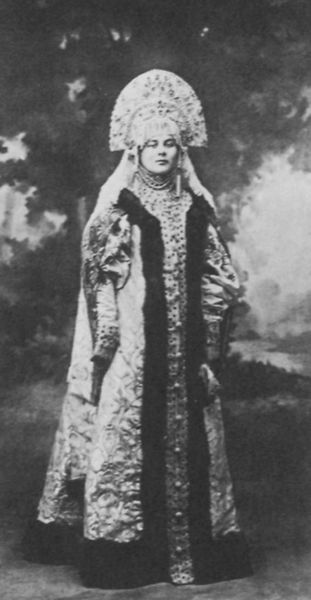
Titel: Madame Rodzianko bei einem Kostümball
Künstler: Russischer Photograph
Schlagwörter: baum, weiß, frau, hut, kleid, schmuck, schwarz, haube, portrait, porträt, gewand, kostüm, mantel, krone, prinzessin, perücke, russland, steif, knöpfe, foto, fotografie, ketten, kopfputz, tracht, kopfschmuck, folklore, byzantinisch, russischer fotograph, indianerin, inderin, kopfschuck, nationalität